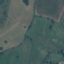
Land use / land cover: Pasture